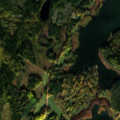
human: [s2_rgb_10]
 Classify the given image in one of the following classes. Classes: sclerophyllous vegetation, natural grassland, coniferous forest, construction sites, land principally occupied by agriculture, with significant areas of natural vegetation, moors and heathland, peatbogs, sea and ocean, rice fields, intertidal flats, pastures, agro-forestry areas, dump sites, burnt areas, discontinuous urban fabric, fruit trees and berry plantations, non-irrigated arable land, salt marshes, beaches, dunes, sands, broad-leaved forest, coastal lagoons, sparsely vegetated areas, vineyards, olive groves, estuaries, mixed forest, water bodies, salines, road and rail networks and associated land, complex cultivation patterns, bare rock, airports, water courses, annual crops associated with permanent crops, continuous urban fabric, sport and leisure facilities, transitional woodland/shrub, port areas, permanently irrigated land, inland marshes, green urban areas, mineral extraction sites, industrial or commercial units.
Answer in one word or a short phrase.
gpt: land principally occupied by agriculture, with significant areas of natural vegetation, coniferous forest, mixed forest, sea and ocean